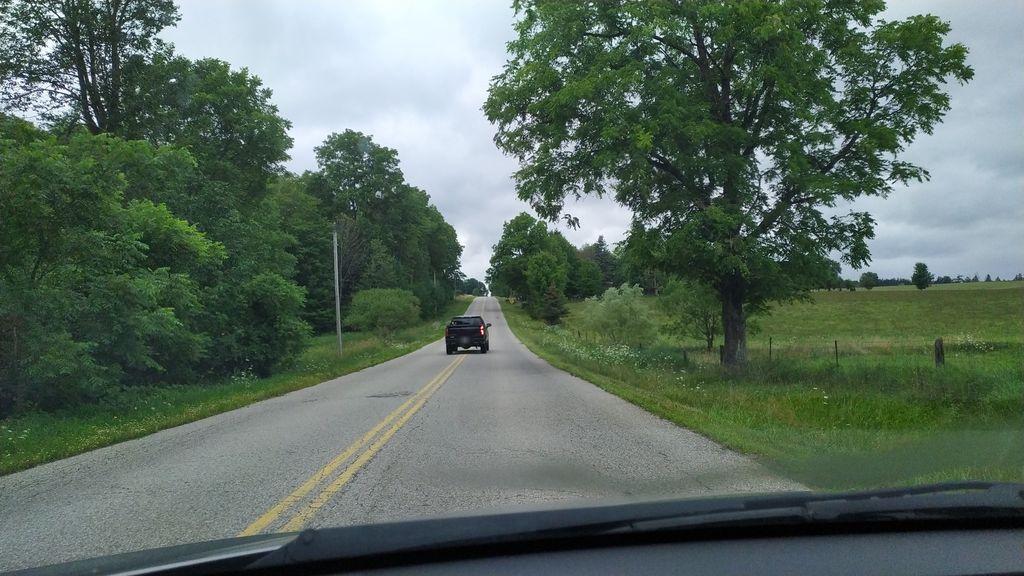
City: kitchener-waterloo